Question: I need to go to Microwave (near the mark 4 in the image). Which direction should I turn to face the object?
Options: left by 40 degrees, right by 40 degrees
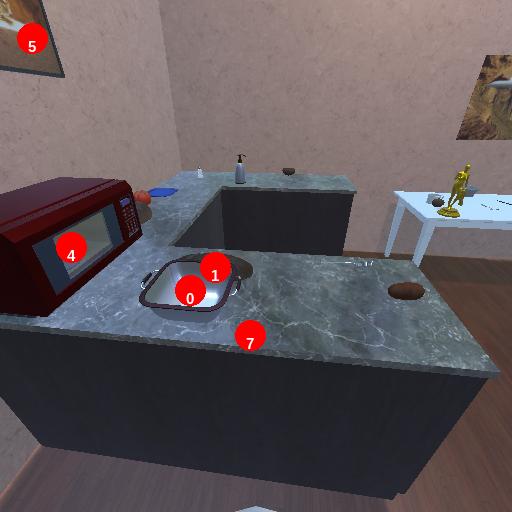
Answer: left by 40 degrees